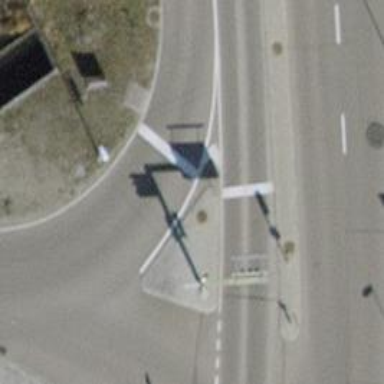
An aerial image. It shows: Road with traffic signals.